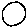
Label: circle